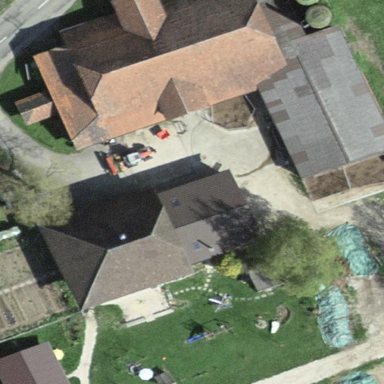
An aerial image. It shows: Farmyard area.